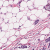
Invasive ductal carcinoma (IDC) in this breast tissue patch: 1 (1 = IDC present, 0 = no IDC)